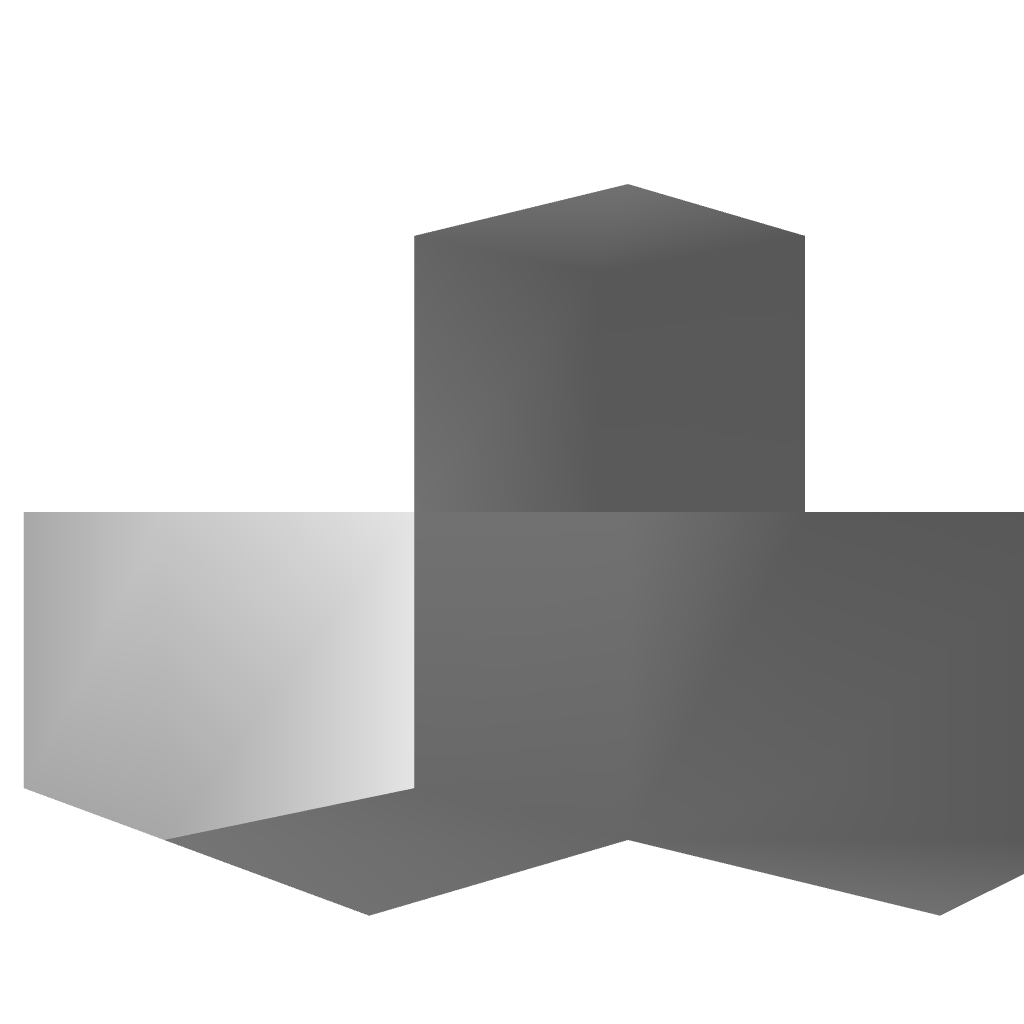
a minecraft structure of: Mini TNT cannon bad low quality